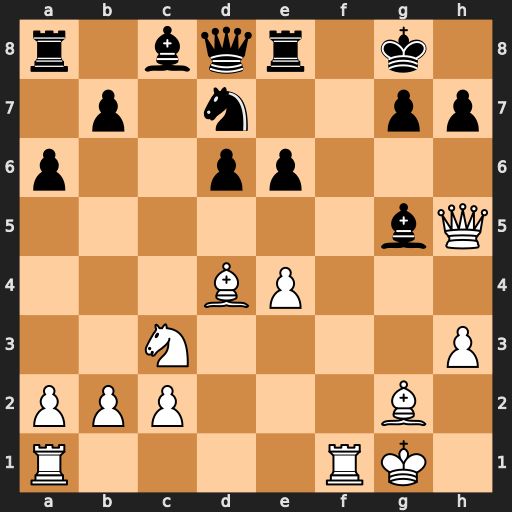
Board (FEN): r1bqr1k1/1p1n2pp/p2pp3/6bQ/3BP3/2N4P/PPP3B1/R4RK1
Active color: w
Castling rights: -
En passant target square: -
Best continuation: Qf7+ Kh8 Qxg7#